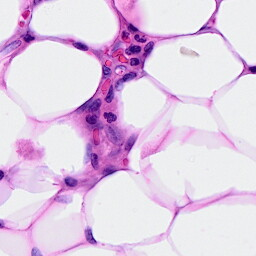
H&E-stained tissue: Breast